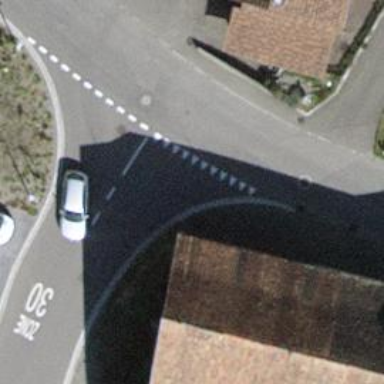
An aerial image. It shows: Road with "give way" sign.